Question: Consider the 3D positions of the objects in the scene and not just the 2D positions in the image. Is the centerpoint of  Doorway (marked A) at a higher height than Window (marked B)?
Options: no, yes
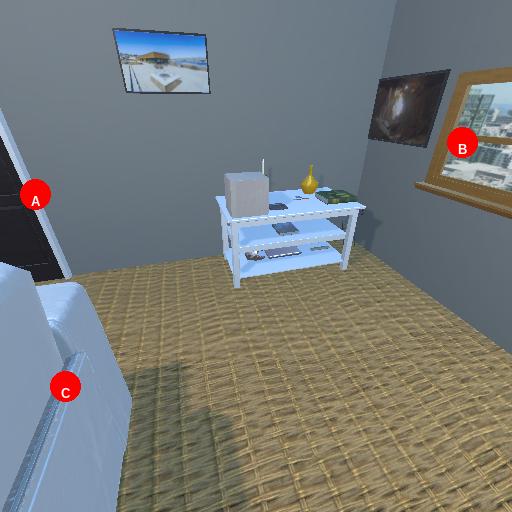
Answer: no